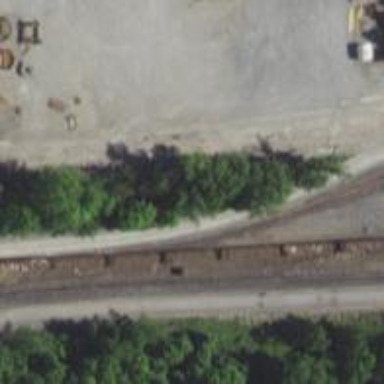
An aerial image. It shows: Railway yard.